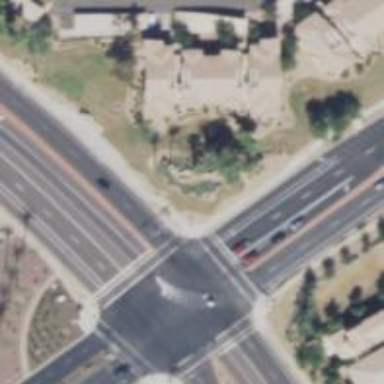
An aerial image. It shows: Solid stop line on the road.